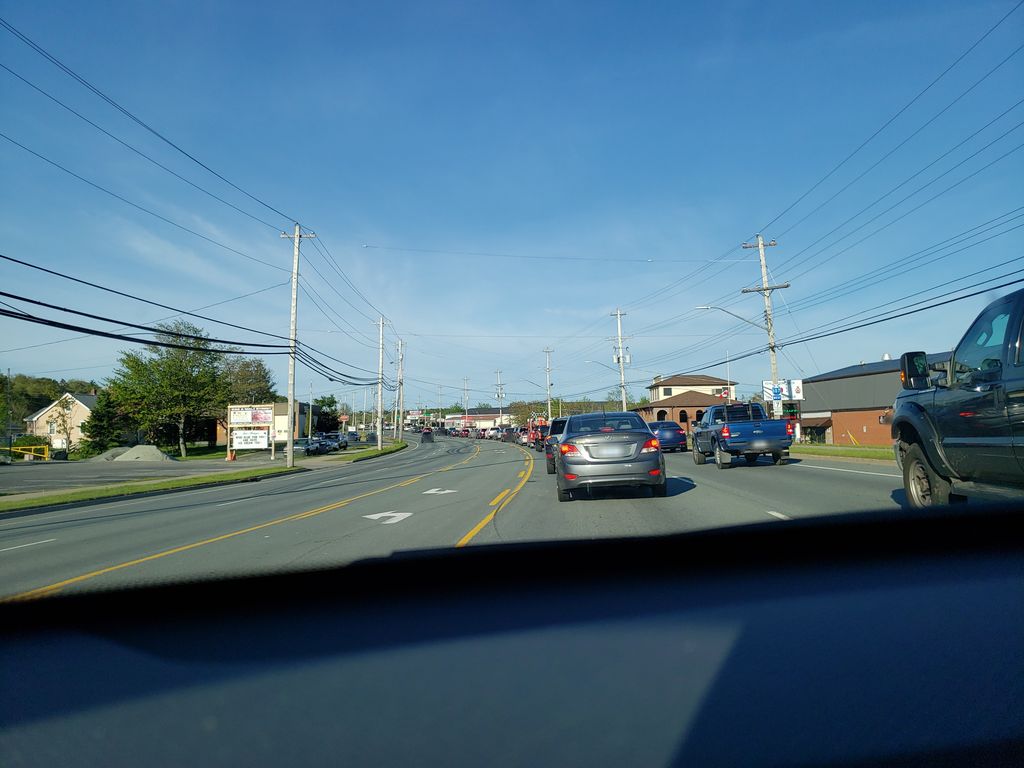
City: halifax